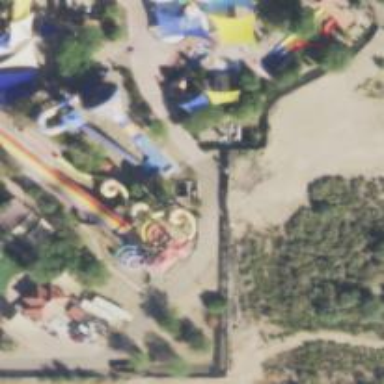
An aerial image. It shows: Water slide attraction.